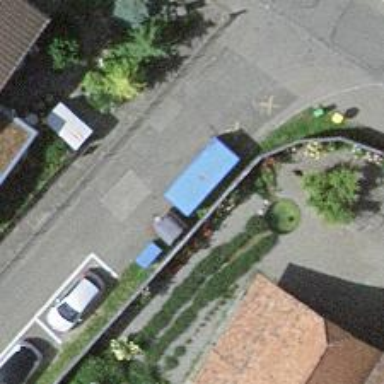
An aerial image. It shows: Recycling container in the area designated for recycling.